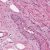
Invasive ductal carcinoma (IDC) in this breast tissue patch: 0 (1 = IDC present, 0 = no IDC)